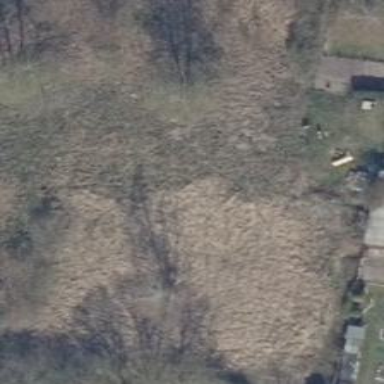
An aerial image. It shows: Area covered with grass.